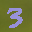
Label: 3